Aerial crown-view tile of a tropical tree (Barro Colorado Island, Panama), acquired 20250317:
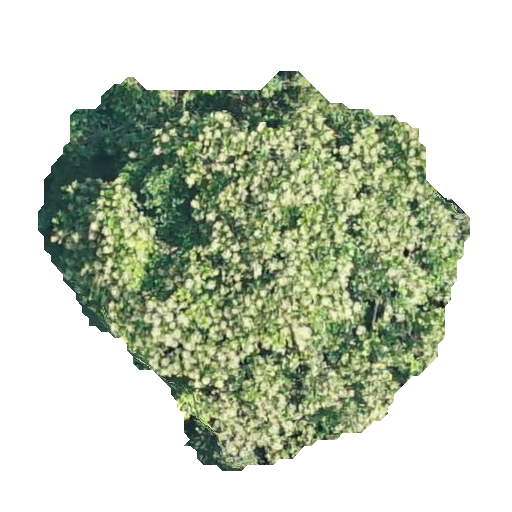
Species: Anacardium excelsum
GBIF accepted scientific name: Anacardium excelsum
Crown area: 175.332 m²